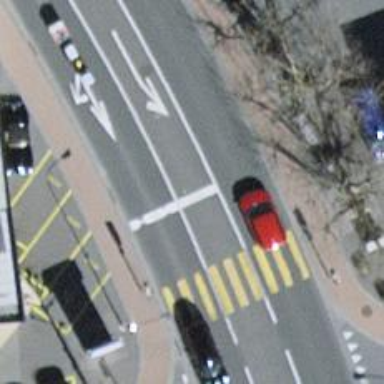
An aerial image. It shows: Road with traffic signals.